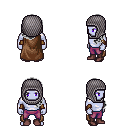
a pixel art fantasy rpg character, male body template, dark elf, purple skin, brown cape, magenta pants, gray left-swept hairstyle, chain hood, leather bracers, maroon shoes, four views (front, back, left, right), 2x2 character sprite sheet, small pixel art, hard edges, no anti-aliasing